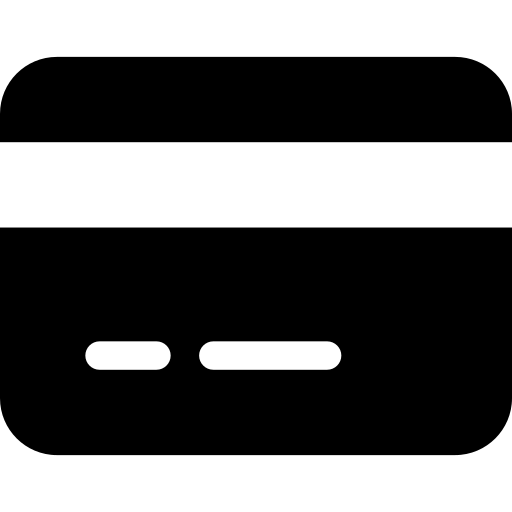
Tags: icon, FontAwesome, fa-icon, solid, credit, card